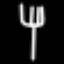
Label: fork